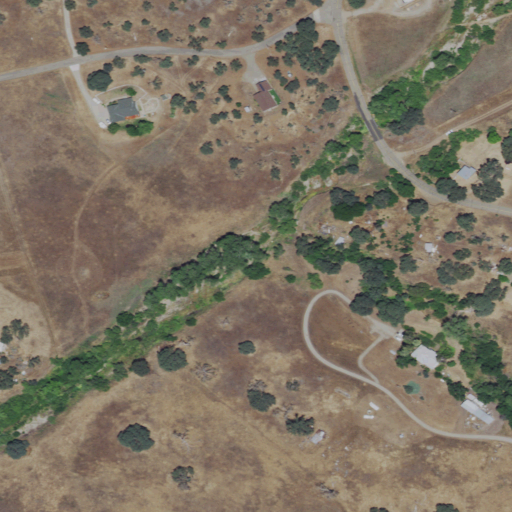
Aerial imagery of valley in California named Catheys Valley containing grassland, open development, shrub, deciduous forest, and low intensity development